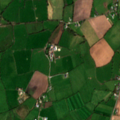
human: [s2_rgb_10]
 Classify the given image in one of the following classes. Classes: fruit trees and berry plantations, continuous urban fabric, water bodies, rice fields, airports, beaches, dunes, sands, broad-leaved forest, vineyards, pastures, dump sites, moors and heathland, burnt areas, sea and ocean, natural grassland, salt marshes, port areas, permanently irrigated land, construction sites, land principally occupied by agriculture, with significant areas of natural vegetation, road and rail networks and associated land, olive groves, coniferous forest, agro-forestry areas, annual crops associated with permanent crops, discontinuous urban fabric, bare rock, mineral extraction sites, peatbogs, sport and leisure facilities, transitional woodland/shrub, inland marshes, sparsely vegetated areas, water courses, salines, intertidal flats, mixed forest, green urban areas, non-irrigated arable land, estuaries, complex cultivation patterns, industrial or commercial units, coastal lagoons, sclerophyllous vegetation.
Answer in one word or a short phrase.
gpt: non-irrigated arable land, pastures, complex cultivation patterns